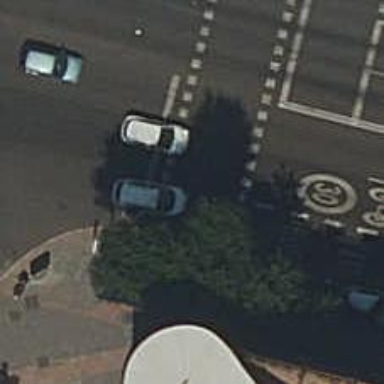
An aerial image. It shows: Road with traffic signals at the crossing.